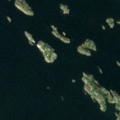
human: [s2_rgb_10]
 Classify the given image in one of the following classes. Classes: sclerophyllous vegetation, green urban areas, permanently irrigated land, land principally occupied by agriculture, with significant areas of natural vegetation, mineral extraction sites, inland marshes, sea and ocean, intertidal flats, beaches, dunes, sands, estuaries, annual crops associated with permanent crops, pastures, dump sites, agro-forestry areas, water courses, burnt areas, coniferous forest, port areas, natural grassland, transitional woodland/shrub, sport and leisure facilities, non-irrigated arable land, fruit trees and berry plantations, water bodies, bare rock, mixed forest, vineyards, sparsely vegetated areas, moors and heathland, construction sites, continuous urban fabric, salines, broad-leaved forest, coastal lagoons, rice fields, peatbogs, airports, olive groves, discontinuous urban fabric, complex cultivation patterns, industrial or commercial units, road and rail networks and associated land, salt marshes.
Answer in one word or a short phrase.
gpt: sea and ocean